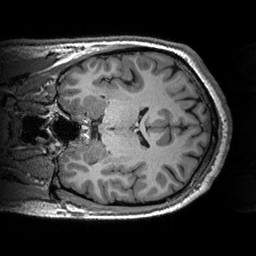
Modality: T1w
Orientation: coronal
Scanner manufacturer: siemens
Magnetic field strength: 3 T
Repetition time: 2.53 s
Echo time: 0.00288 s